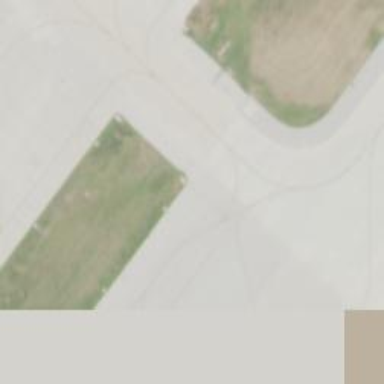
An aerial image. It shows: View of taxiway at the airport.